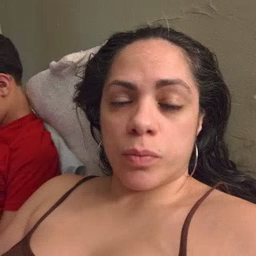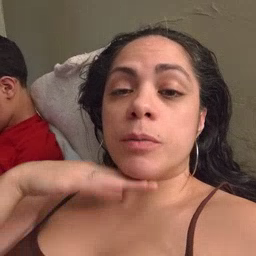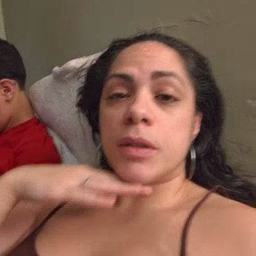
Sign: pig